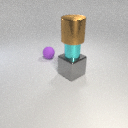
small cyan metal cylinder above large gray metal cube